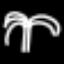
Label: palm tree